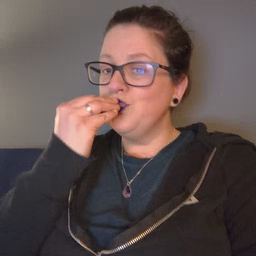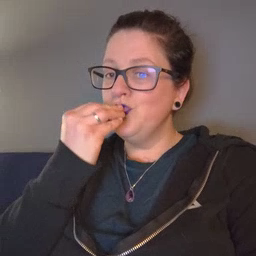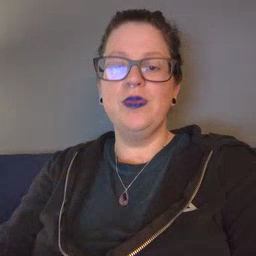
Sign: food